Question: Count the number of objects in the diagram.
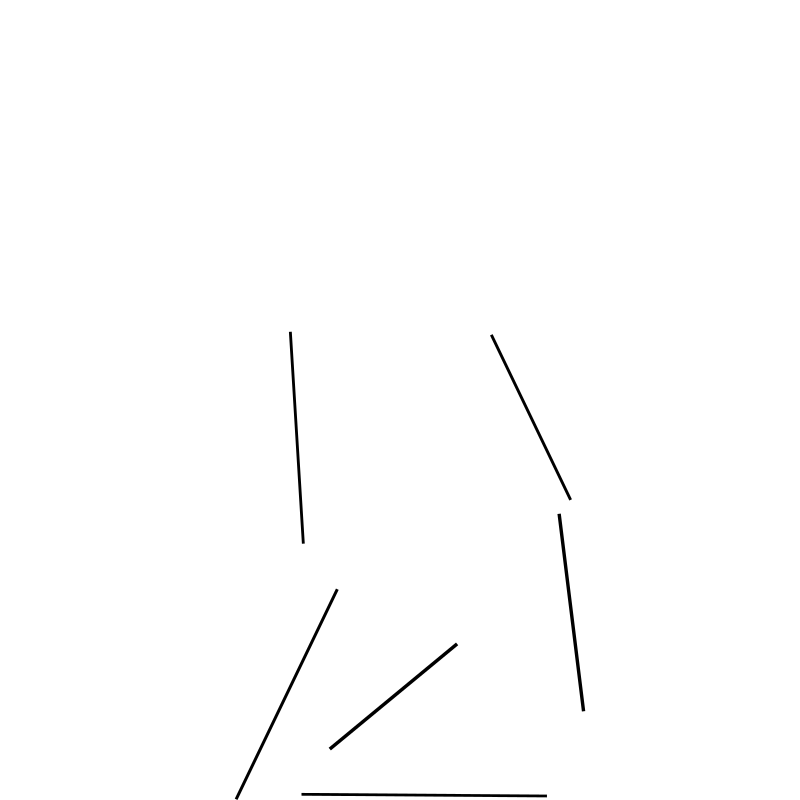
Answer: 6